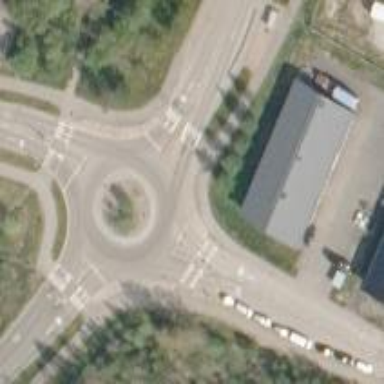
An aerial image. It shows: Tertiary road with asphalt surface leading to roundabout.